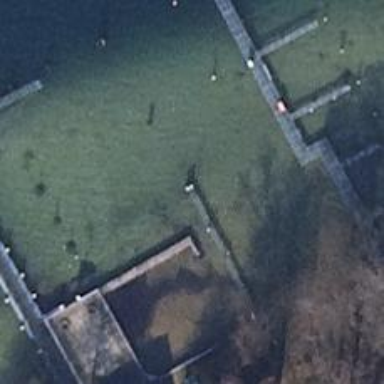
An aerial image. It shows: Man-made pier.